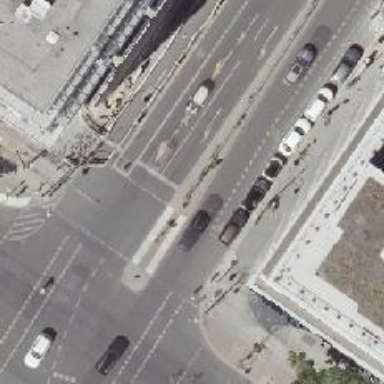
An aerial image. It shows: Road with traffic signals.